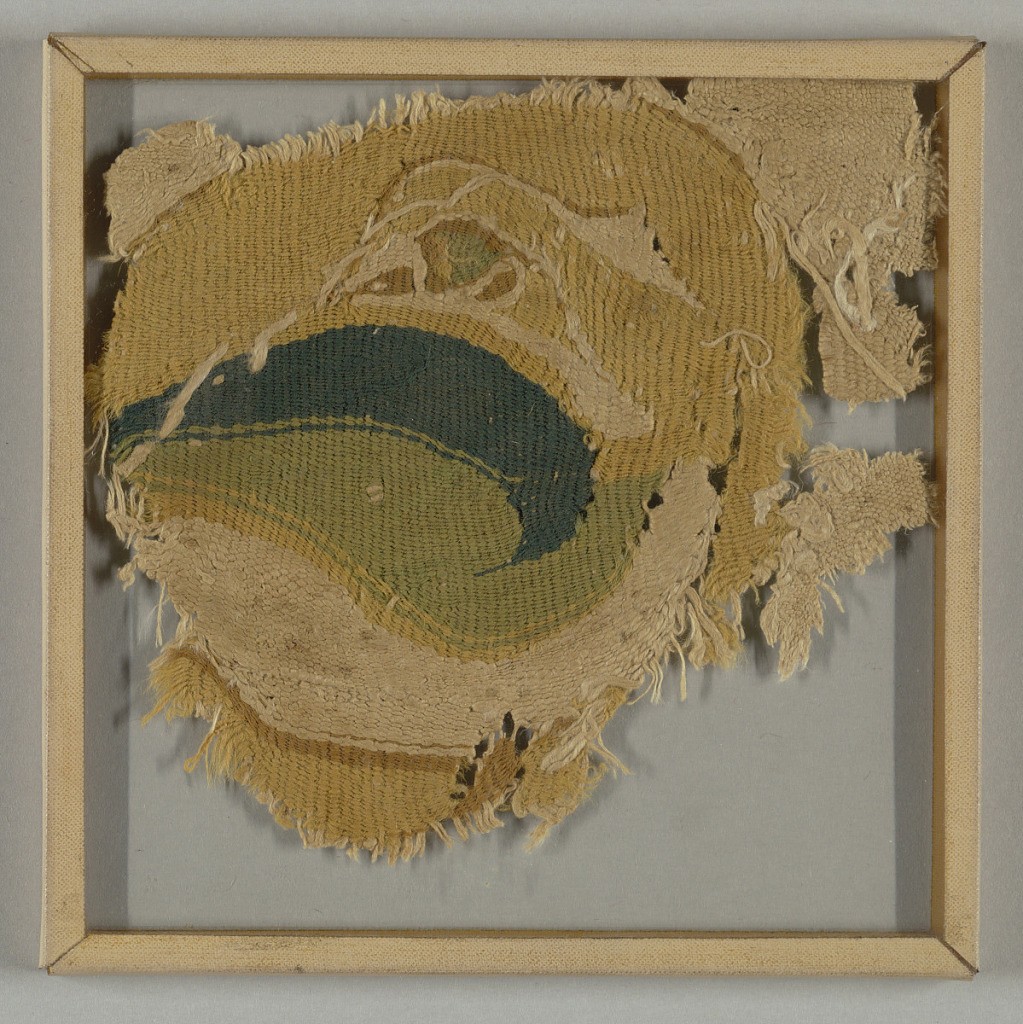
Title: Textile
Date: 600–900
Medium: wool, linen Technique: plain weave with discontinuous wefts (eccentric tapestry)
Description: Roundel filled with a plump goose-like bird with back-turned head. In blue-green, yellow-green, tan, and golden yellow wools and natural linen. Remains of undyed linen cloth originally surrounding the roundel.